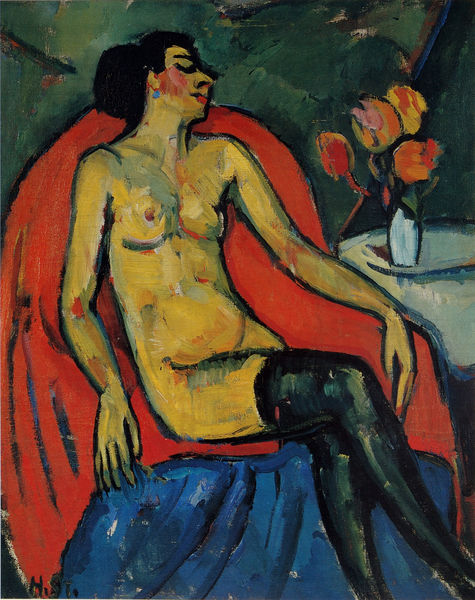
Titel: Sitzender Akt mit Rosenstrauß
Künstler: Hermann Stenner
Standort: Stuttgart
Institution: Galerie der Stadt Stuttgart
Schlagwörter: akt, blau, dunkel, gemälde, hand, körper, mann, nackt, schlaf, umhang, weiß, cezanne, gelb, grün, impressionismus, kirchner, sitzen, blume, blumen, brust, bunt, busen, frau, frisur, mund, nase, ohrring, profil, schwarz, stuhl, tisch, rot, tuch, expressionismus, arm, augen, hände, porträt, tischtuch, öl, brücke, haare, interieur, mantel, pose, sessel, sitzend, decke, ohrringe, prostituierte, locken, vase, beine, brüste, sofa, wohnzimmer, lasziv, liegen, schlafen, schlafend, blumenvase, tulpen, sitzende, sitzt, strauss, strumpf, bauch, nackte, erotik, klimt, strümpfe, stümpfe, stiefel, gaugin, hingabe, ludwig, friedlich, nude, marc, erschöpfung, bordell, strapse, strumpfe, kt, nacktfrau